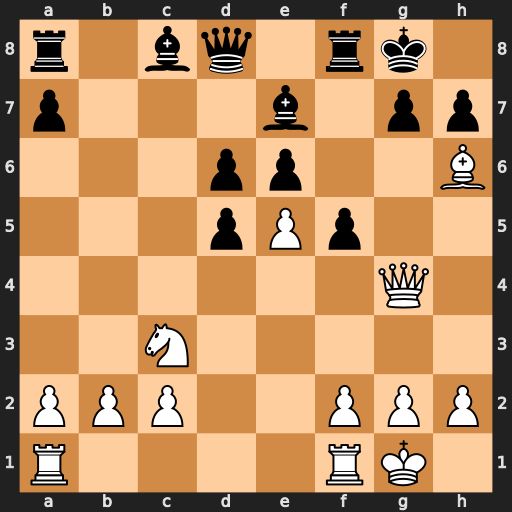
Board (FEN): r1bq1rk1/p3b1pp/3pp2B/3pPp2/6Q1/2N5/PPP2PPP/R4RK1
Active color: w
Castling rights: -
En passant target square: f6
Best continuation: Qxg7#